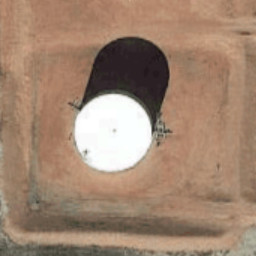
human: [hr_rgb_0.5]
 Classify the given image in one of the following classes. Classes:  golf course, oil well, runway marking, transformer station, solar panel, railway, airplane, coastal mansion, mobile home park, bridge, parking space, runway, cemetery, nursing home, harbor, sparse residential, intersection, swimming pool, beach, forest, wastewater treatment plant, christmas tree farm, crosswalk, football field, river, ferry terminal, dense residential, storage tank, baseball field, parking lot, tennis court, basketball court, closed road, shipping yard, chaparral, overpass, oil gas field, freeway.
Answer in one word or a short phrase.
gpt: storage tank